Question: I get the keyboard height like this:
'''
- (void)keyboardNotification:(NSNotification*)notification
{
NSDictionary* keyboardInfo = [notification userInfo];
NSValue* keyboardFrameBegin = [keyboardInfo valueForKey:UIKeyboardFrameEndUserInfoKey];
CGRect keyboardFrameBeginRect = [keyboardFrameBegin CGRectValue];
}
'''
Now, I have the keyboard height.
But without the autocorrection height:

If the 'UITextAutocorrectionType' is 'YES' / 'NO' the keyboard height stay the same.
How can I get the Keyboard autocorrection height?
Thanks in advance.
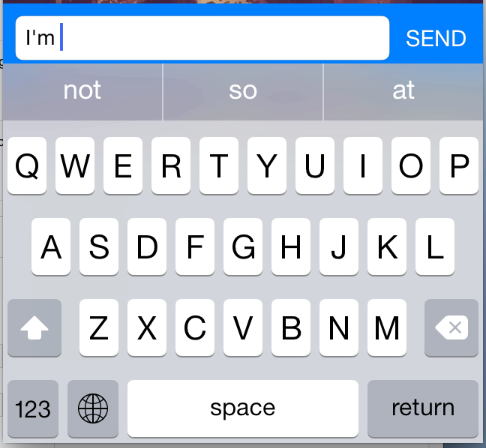
Answer: Use this :
'''
CGRect keyboardBounds;
[[notification.userInfo valueForKey:UIKeyboardFrameEndUserInfoKey] getValue: &keyboardBounds];
// Need to translate the bounds to account for rotation.
keyboardBounds = [self.view convertRect:keyboardBounds toView:nil];
'''